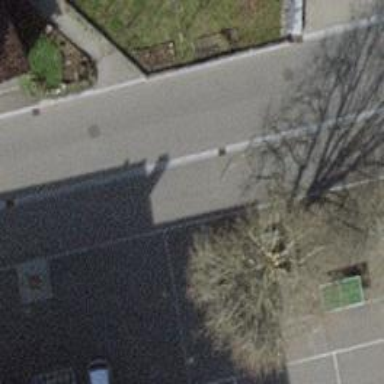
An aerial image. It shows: Asphalt road in residential area.